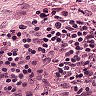
Metastatic tissue present: no